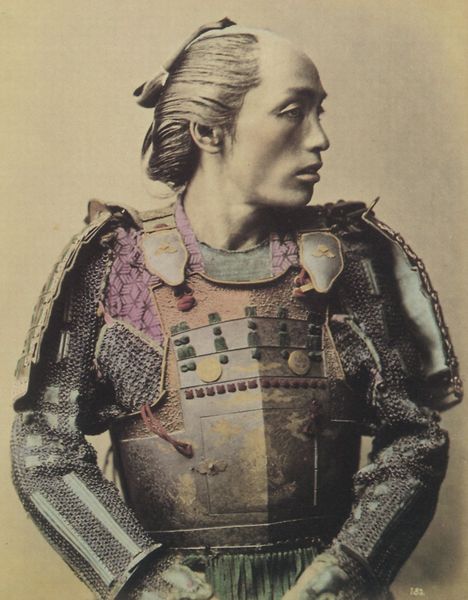
Titel: Samurai im Kettenhemd
Künstler: Raimond Baron von Stillfried
Standort: Hamburg
Institution: Sammlung Rainer Fabian
Schlagwörter: kampf, kämpfer, mann, gelb, grün, brust, frisur, grau, holz, mund, nase, profil, stirn, schleife, hemd, jung, haarschmuck, bildnis, portrait, stoff, kinn, japan, lila, violett, farblos, sepia, zopf, metall, nieten, foto, fotografie, panzer, asien, ketten, koloriert, rüstung, china, brustpanzer, leder, mittelalter, krieger, besatz, cape, beschläge, osten, fernost, samurai, schließen, klappen, kettenhemd, kämper, edo, panzerhemd, kettenhem, 1800, verwirung